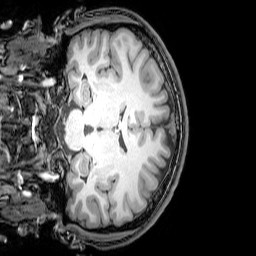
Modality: T1w
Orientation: coronal
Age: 24
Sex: male
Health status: healthy
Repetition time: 0.081 s
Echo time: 0.037 s